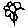
Label: flower